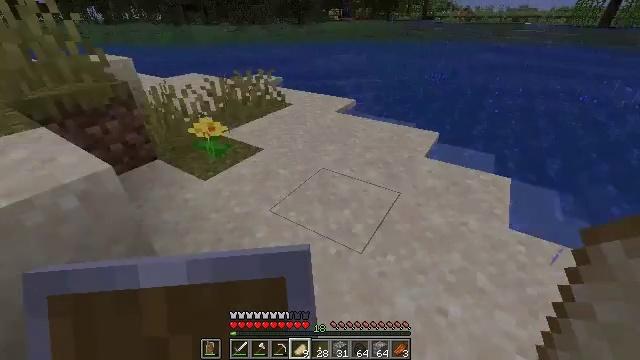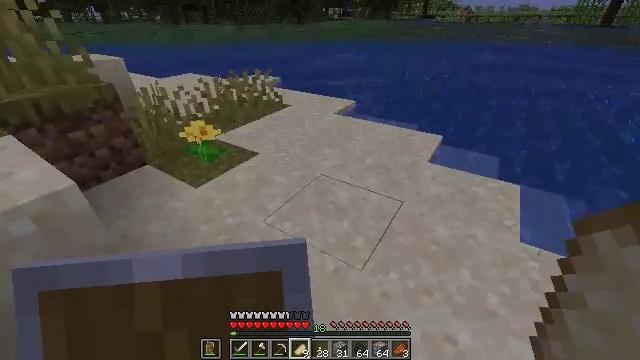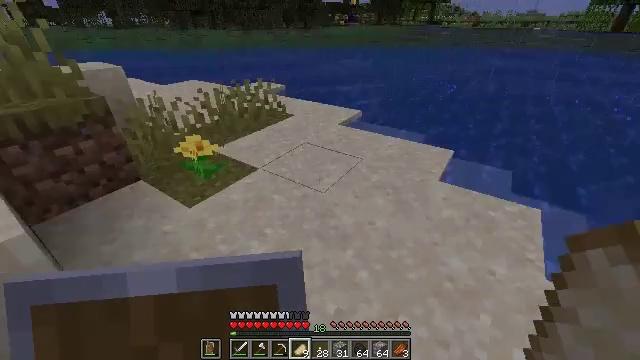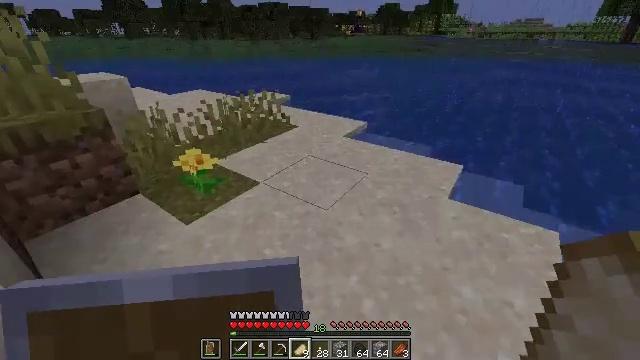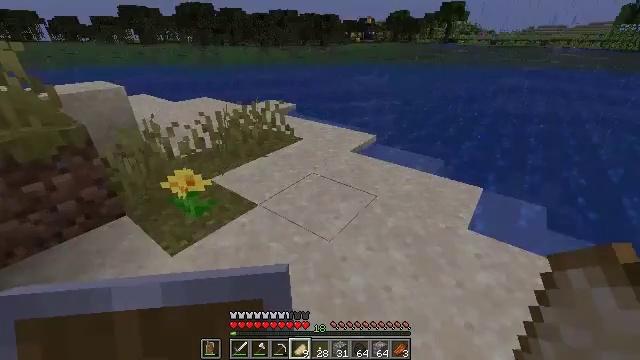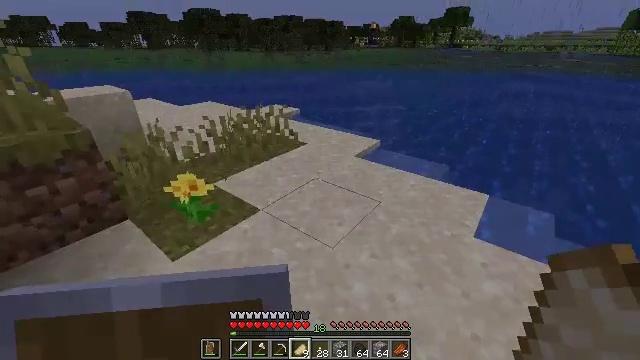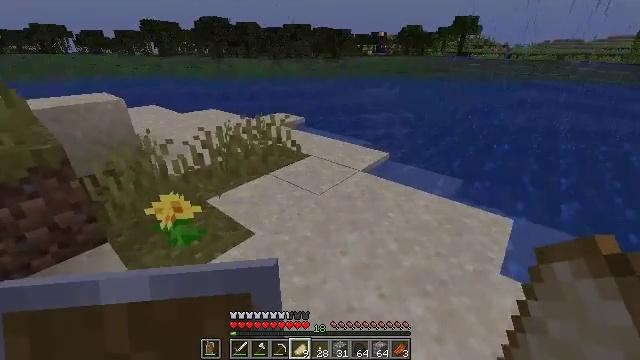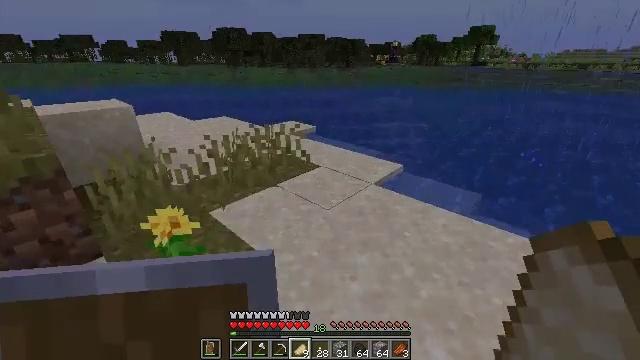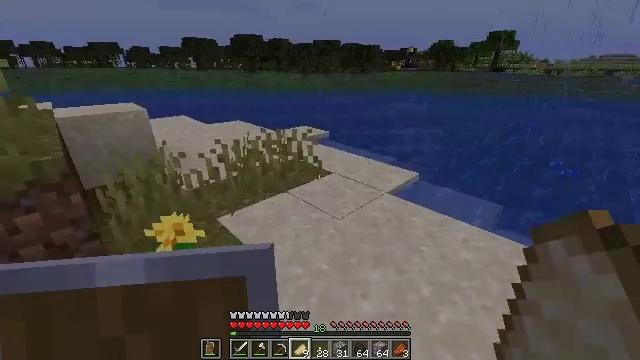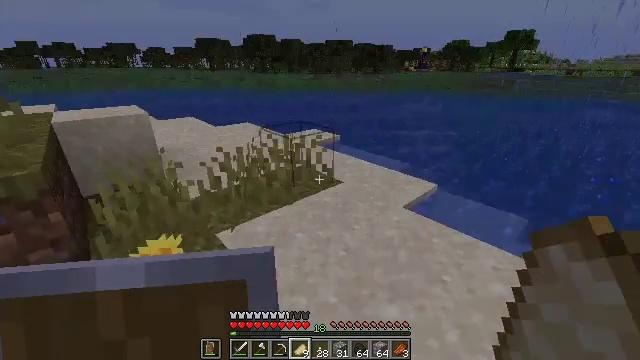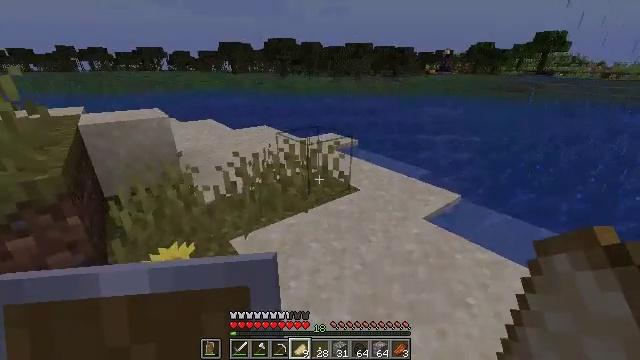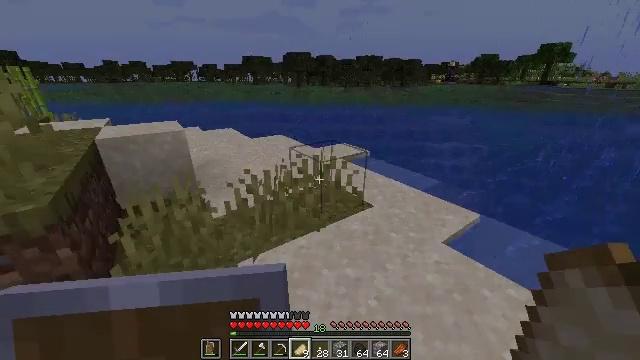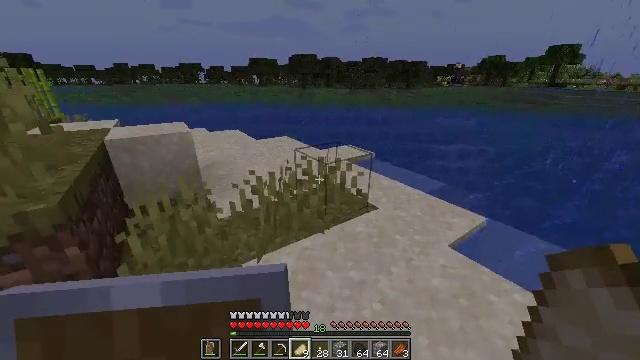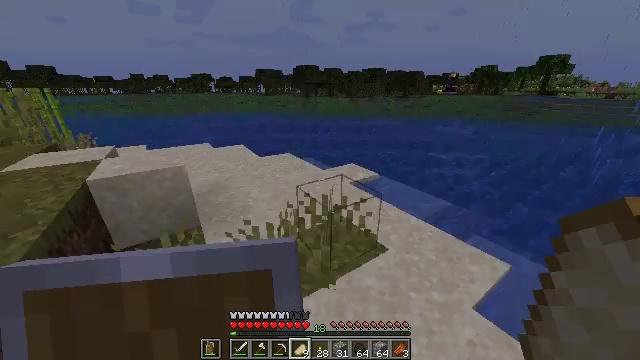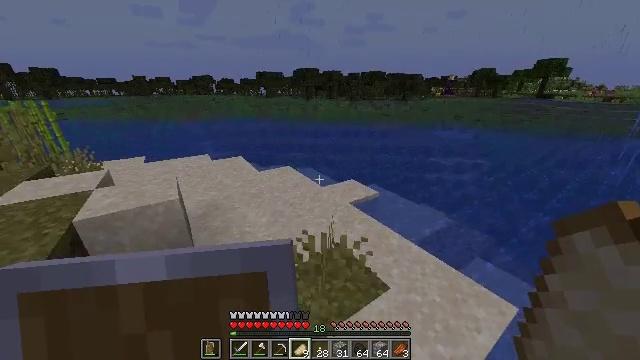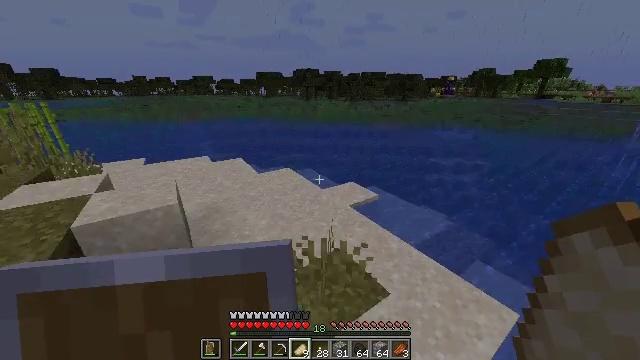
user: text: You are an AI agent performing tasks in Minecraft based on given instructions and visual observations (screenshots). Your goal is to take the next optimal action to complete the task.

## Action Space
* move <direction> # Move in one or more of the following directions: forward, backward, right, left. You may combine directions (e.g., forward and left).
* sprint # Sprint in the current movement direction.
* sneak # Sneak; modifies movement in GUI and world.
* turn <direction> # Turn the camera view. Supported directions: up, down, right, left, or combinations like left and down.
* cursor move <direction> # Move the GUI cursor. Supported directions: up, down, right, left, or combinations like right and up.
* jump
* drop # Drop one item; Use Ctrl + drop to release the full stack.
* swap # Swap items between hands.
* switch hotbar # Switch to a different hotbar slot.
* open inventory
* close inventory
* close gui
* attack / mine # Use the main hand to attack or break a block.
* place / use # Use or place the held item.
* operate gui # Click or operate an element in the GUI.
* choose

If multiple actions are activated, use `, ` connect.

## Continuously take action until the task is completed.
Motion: motion action
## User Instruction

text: Drop an apple.
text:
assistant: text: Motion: move forward
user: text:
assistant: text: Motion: move forward, turn left and up
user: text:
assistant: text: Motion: move forward, turn left and up
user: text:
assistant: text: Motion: move forward, turn left and up
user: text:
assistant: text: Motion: move forward
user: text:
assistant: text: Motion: move forward, turn left and up
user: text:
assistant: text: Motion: move forward, turn left and up
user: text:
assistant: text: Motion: move forward, turn left
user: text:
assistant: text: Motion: move forward, turn left
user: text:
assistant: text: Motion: move forward, sprint, turn left
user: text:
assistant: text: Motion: move forward, sprint, turn left
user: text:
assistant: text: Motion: move forward, sprint, turn left
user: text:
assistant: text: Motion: move forward, sprint, jump
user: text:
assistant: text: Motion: move forward, jump
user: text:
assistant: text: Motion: move forward, jump
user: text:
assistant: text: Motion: move forward, jump
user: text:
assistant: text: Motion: move forward, jump
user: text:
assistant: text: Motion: move forward, jump
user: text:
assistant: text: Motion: move forward, jump
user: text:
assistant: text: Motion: move forward, turn right, jump
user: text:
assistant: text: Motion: move forward, turn right
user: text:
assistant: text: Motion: move forward, turn right and up
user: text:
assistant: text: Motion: move forward, turn right
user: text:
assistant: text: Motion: move forward, turn right
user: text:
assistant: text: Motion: move forward, turn right
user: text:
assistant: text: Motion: move forward
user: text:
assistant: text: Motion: move forward
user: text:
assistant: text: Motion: move forward
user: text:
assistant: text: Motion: move forward
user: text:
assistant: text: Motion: move forward